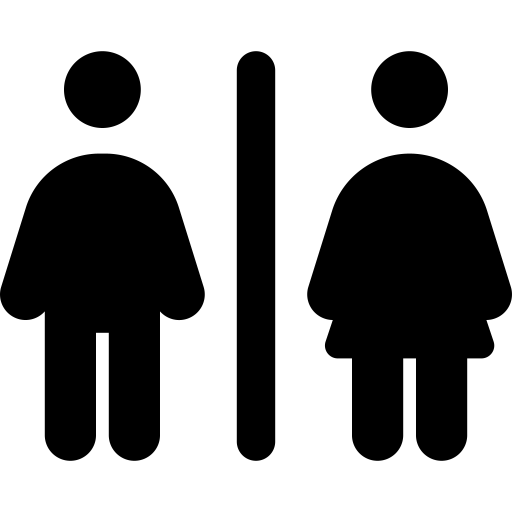
Tags: icon, FontAwesome, fa-icon, solid, restroom